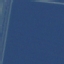
Land use / land cover class: SeaLake